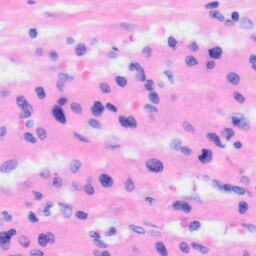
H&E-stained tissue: Liver